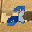
Label: 2